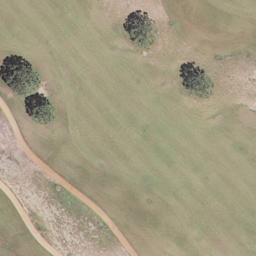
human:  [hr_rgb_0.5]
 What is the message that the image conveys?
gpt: golf course